Field crop: maize
Growth stage: 2
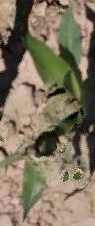
Species: maize